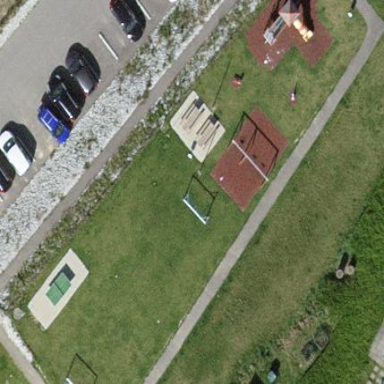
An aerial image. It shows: Playground area for leisure activities on the land.